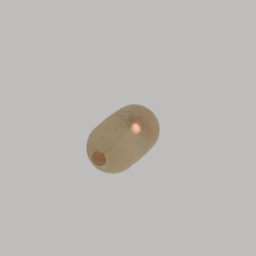
Label: lighting